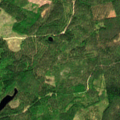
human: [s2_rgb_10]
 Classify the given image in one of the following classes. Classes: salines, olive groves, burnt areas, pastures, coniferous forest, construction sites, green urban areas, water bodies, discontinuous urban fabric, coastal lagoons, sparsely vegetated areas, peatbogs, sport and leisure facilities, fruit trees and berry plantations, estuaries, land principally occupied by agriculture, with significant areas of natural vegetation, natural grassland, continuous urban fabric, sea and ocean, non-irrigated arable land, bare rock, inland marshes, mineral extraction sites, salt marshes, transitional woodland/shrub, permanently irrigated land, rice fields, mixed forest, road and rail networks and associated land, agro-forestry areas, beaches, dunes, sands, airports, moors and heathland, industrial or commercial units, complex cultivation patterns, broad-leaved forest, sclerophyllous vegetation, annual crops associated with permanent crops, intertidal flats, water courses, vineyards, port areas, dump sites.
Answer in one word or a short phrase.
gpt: coniferous forest, mixed forest, transitional woodland/shrub